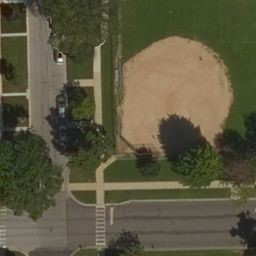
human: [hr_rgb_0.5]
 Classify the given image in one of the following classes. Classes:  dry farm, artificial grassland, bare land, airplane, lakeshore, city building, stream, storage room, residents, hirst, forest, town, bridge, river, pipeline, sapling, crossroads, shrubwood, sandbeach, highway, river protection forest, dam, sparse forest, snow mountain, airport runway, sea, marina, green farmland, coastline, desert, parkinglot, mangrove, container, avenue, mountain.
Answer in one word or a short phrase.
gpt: artificial grassland